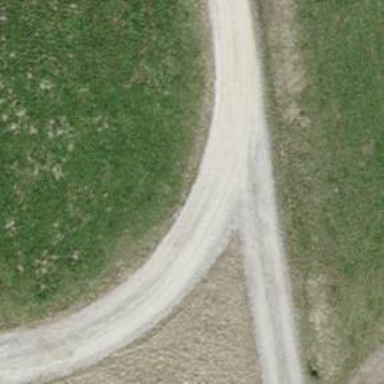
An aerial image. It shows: Track with pebblestone surface. The track type is grade2.